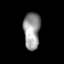
Tissue: prostate
Cell type: Endothelial cells
Senescence score: 0.7835
Nuclear area (px): 604
Mean DAPI intensity: 151.124